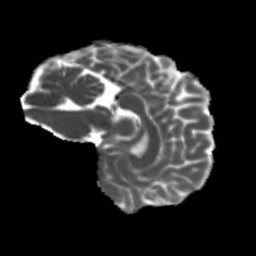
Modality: MD
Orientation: sagittal
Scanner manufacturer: siemens
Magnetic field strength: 3 T
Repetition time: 4 s
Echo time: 0.0594 s